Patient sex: M
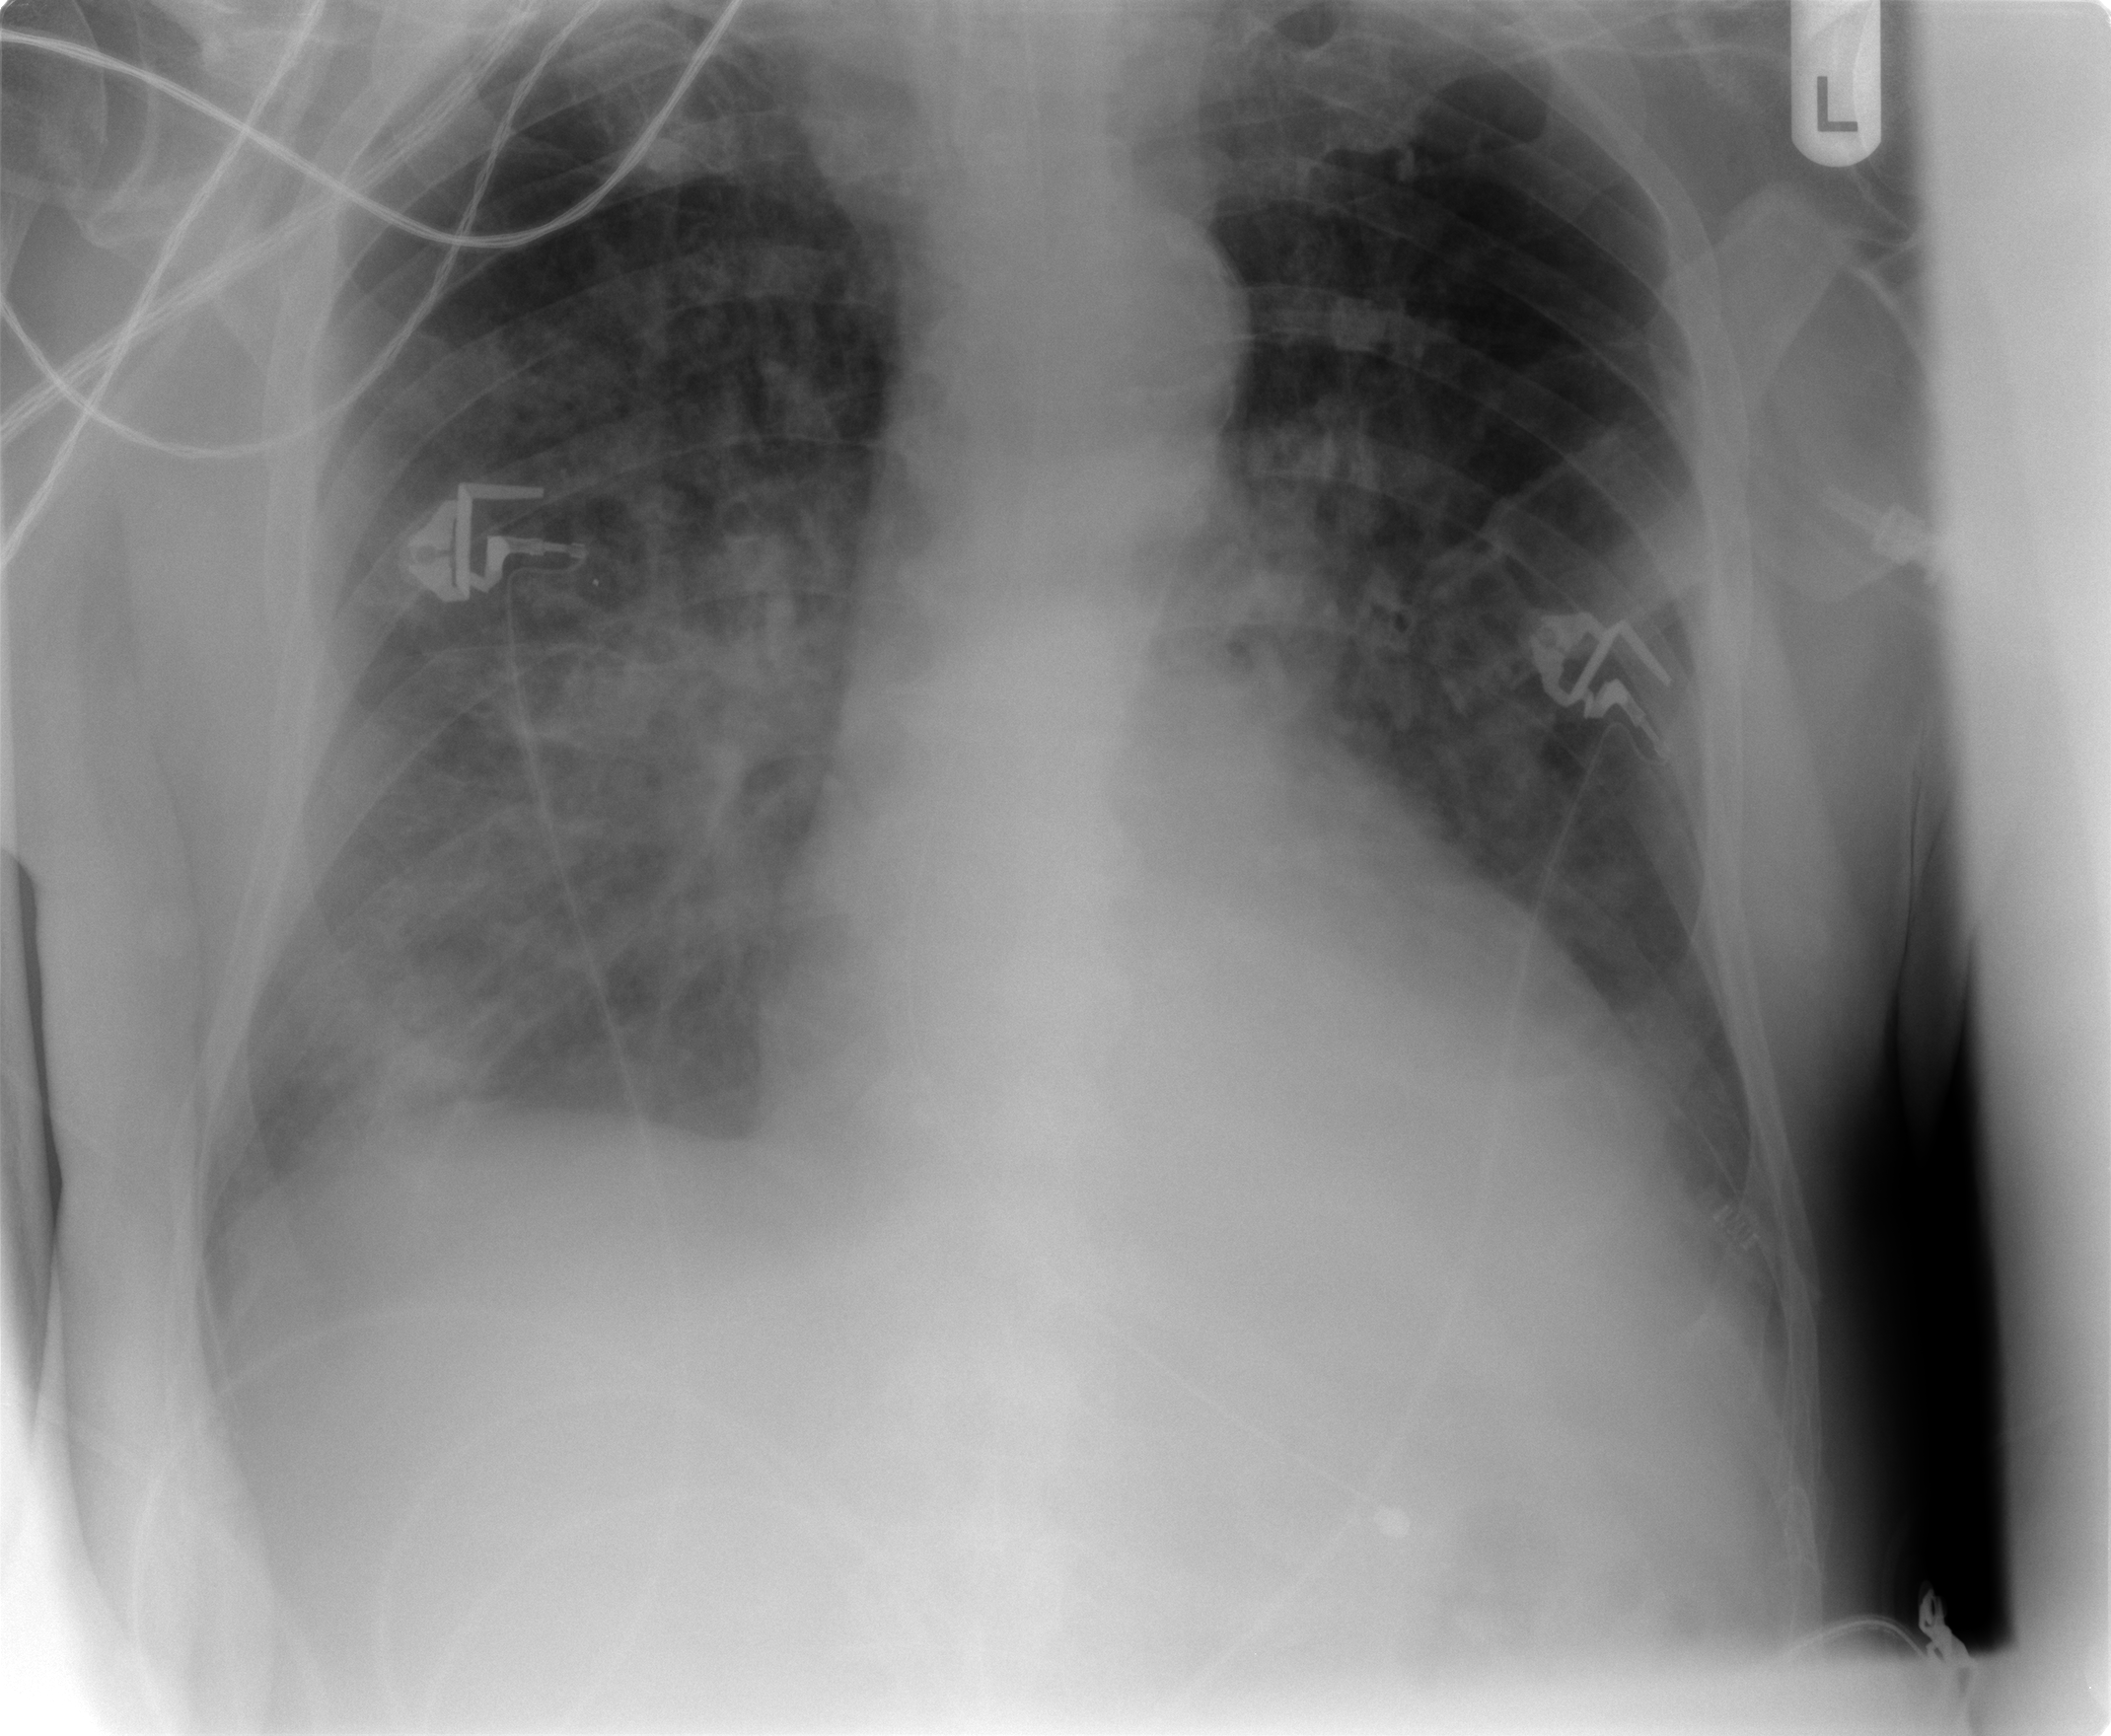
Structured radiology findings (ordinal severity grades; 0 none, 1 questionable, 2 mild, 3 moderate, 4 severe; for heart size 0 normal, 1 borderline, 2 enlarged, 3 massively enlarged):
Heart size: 2
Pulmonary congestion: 3
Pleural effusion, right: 2
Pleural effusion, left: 1
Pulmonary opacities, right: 3
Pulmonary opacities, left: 3
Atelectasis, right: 3
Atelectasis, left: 2